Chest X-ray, PA view. Patient: 64 years old, sex M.
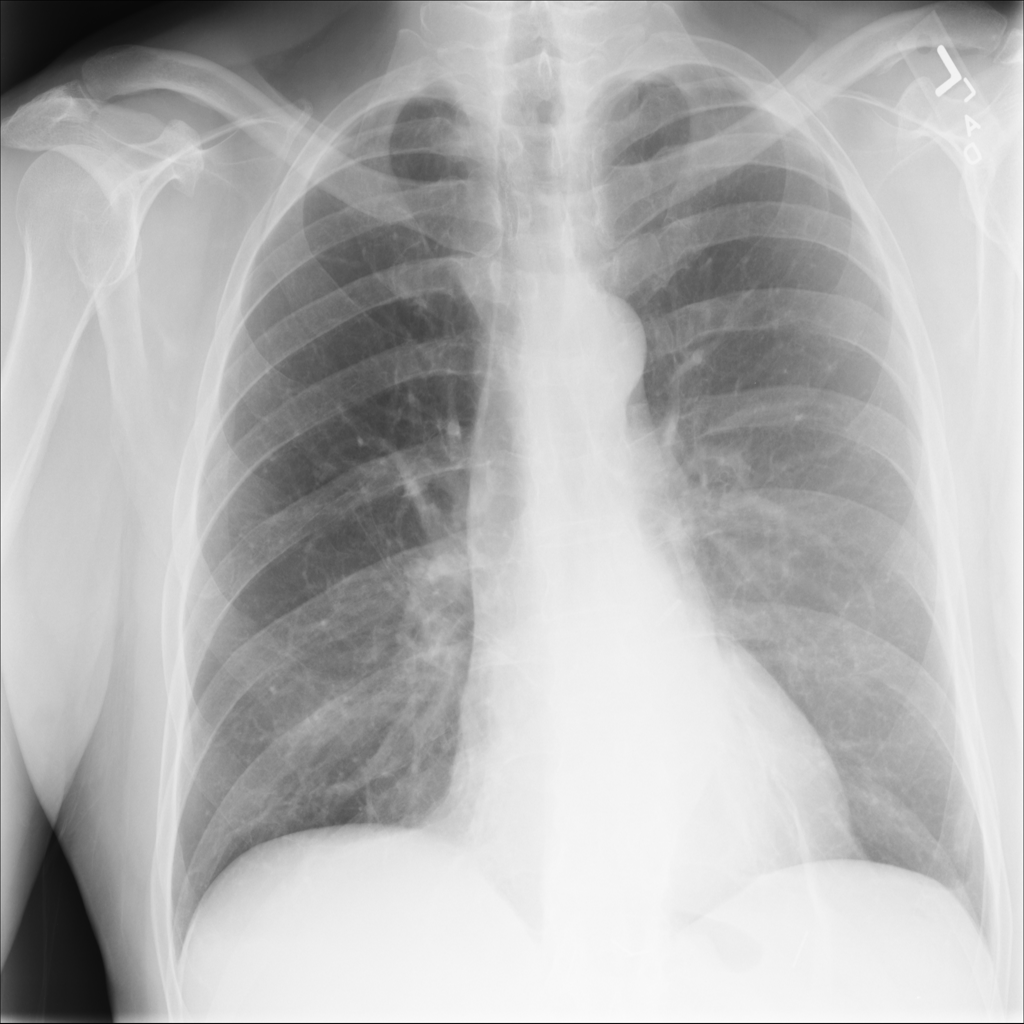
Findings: No Finding